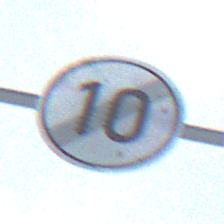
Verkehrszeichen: EndeGeschwindigkeit10
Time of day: SunriseSunset
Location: Outdoor (Nature)
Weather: PartlyCloudy
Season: NotSpecified
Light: Natural